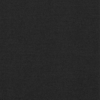
Label: dusty